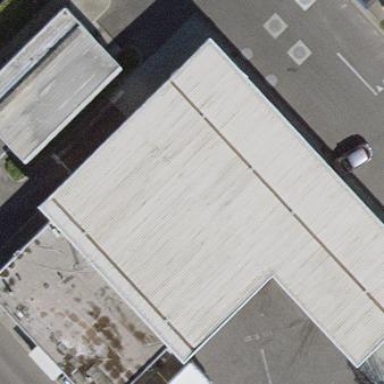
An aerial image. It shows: Building designated for providing fuel.